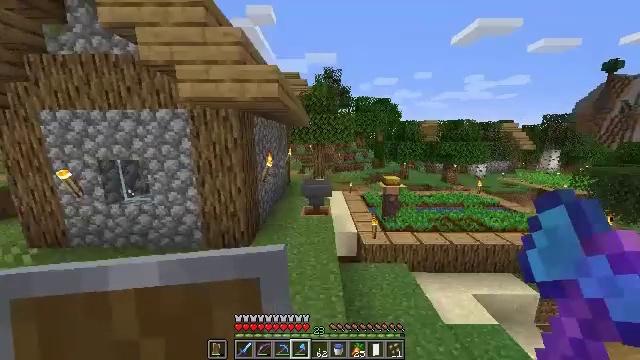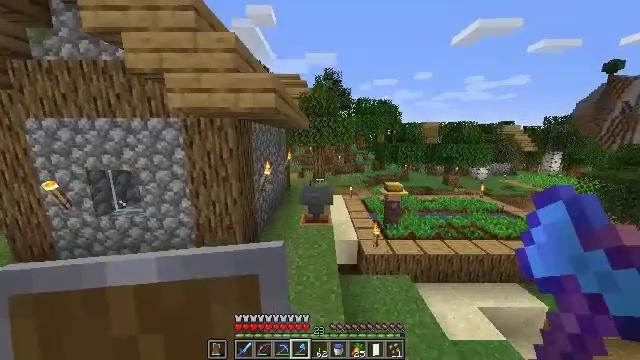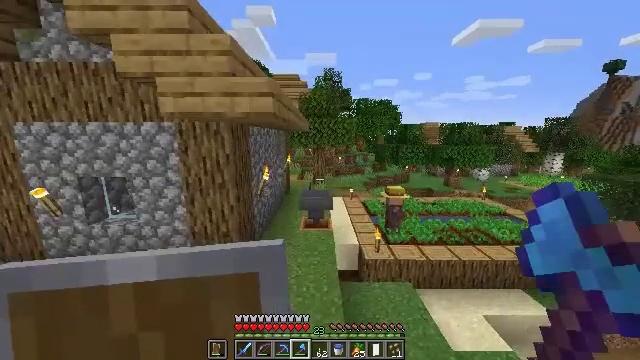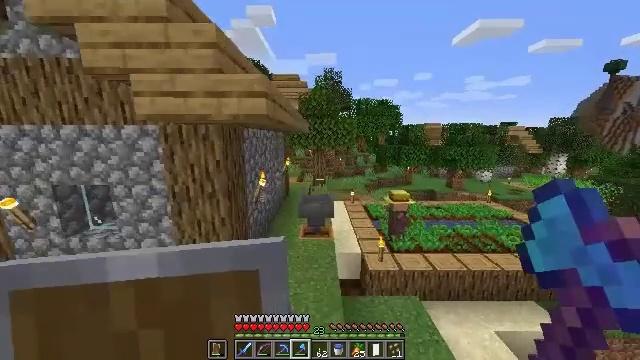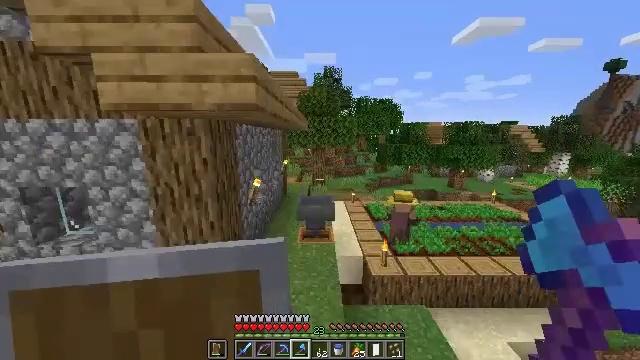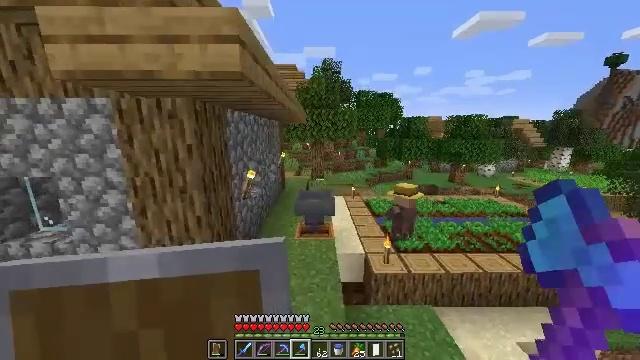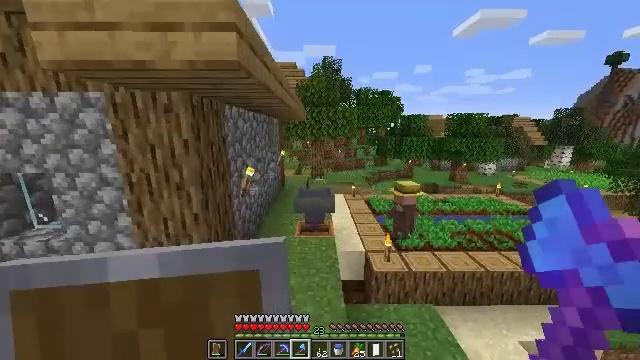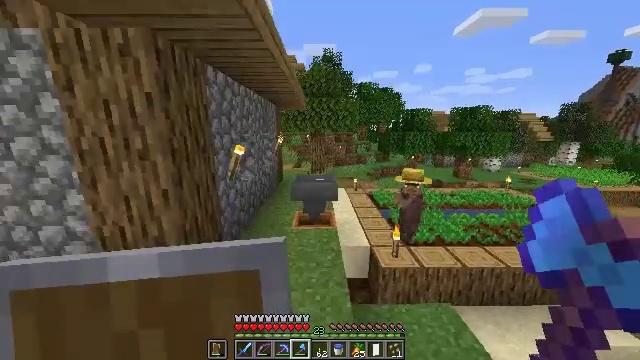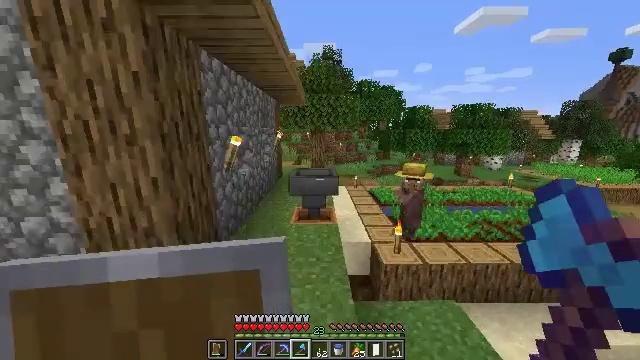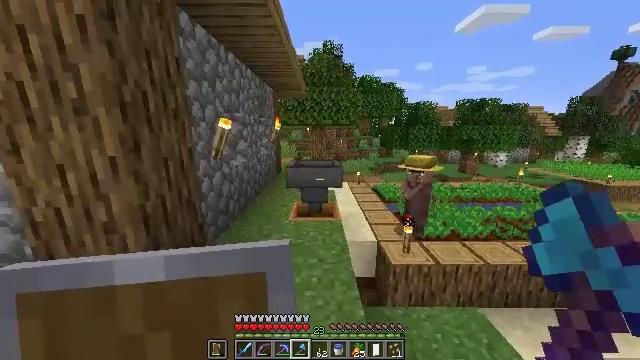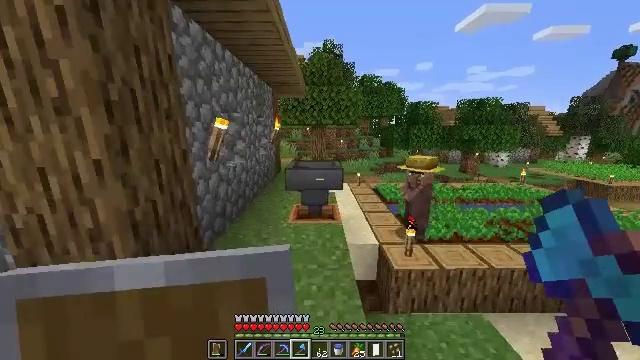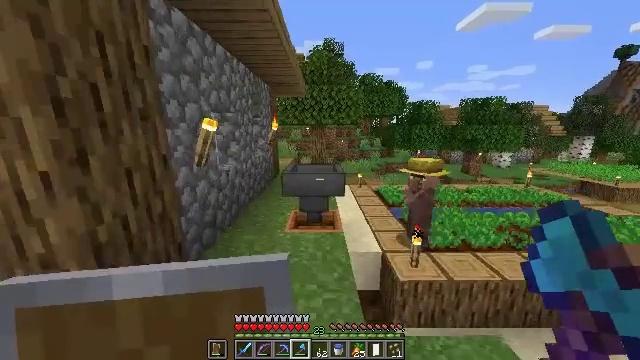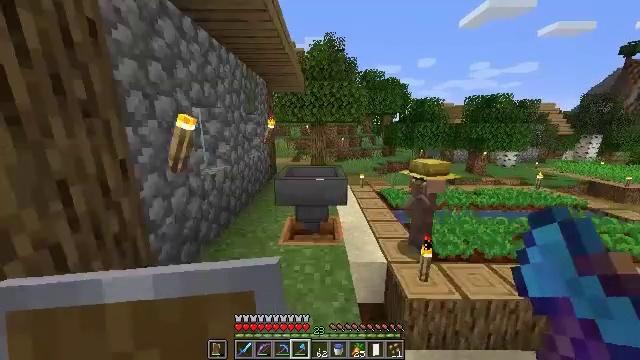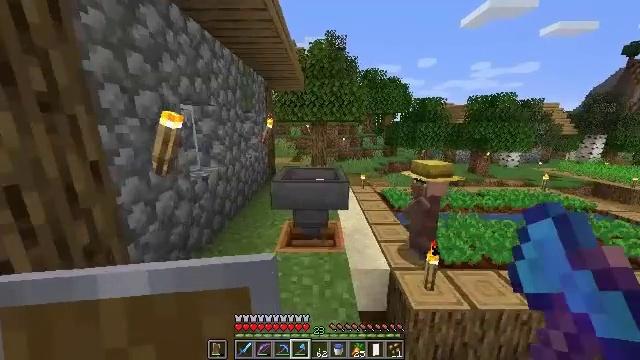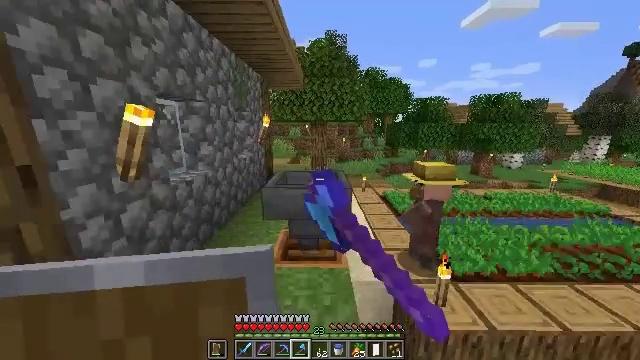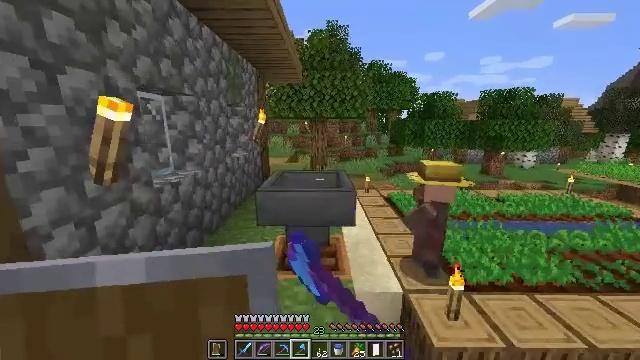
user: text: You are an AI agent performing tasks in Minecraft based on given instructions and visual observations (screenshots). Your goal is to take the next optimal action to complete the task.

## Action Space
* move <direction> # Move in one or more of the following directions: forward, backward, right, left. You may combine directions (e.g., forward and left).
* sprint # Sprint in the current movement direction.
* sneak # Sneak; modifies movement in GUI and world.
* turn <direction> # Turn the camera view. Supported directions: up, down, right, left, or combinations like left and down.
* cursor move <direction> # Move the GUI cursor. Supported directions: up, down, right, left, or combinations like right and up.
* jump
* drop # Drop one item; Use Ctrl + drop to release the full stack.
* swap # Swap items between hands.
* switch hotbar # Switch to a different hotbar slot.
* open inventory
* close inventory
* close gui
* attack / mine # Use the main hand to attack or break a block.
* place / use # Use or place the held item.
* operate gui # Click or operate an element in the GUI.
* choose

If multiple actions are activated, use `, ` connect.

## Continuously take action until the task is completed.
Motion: motion action
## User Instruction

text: Mine potatoes from the farmland.
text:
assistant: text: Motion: move forward
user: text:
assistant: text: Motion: move forward
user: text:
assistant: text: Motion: move forward
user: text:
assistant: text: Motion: move forward
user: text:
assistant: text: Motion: move forward, turn down
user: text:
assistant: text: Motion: move forward
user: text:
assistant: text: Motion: move forward
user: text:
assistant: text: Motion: move forward
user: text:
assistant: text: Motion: move forward
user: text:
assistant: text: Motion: move forward
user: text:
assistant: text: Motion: move forward
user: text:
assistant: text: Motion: move forward
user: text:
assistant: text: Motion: move forward, use / place
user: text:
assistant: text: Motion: use / place
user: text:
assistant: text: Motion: no_op
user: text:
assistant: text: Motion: no_op
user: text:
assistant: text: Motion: no_op
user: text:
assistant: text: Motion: open gui
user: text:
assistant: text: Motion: no_op
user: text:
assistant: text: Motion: no_op
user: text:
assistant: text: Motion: cursor move right and down
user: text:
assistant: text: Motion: cursor move right
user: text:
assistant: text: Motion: cursor move left
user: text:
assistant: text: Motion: sneak, cursor move left
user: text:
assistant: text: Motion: sneak
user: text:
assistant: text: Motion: sneak
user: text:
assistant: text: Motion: sneak, operate gui
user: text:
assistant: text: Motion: sneak, cursor move right and down
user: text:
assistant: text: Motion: sneak, cursor move right and down
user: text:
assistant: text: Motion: sneak